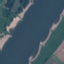
Land use / land cover class: River